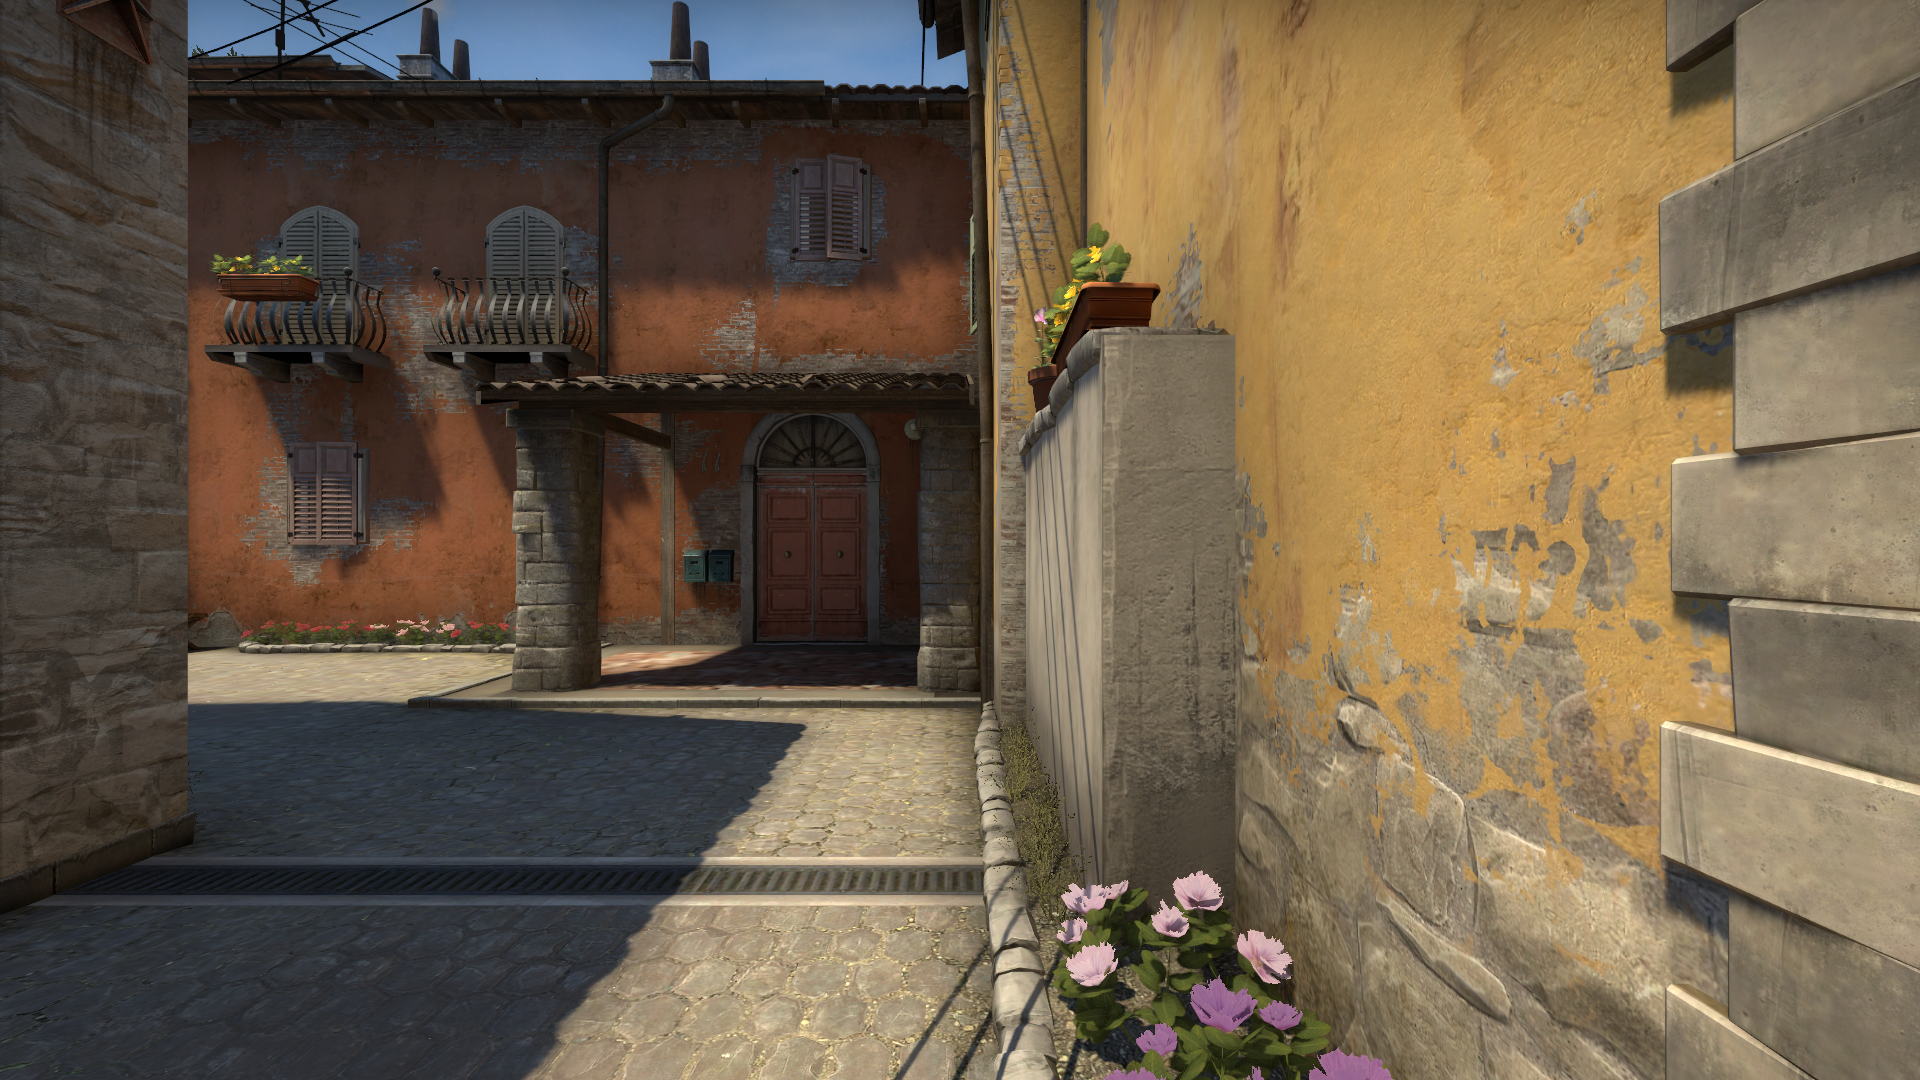
Map: de_inferno